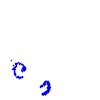
Particle: electron